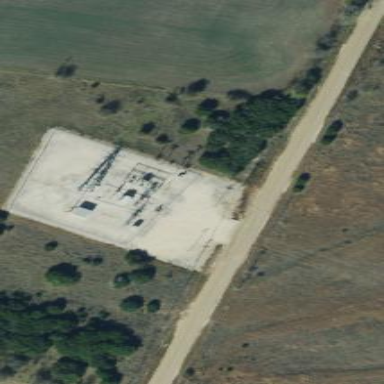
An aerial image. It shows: Distribution power substation secured by fence.